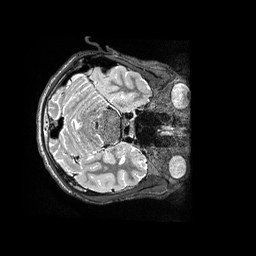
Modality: T2w
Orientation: axial
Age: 15
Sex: male
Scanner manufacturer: siemens
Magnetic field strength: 3 T
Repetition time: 3.2 s
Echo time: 0.564 s